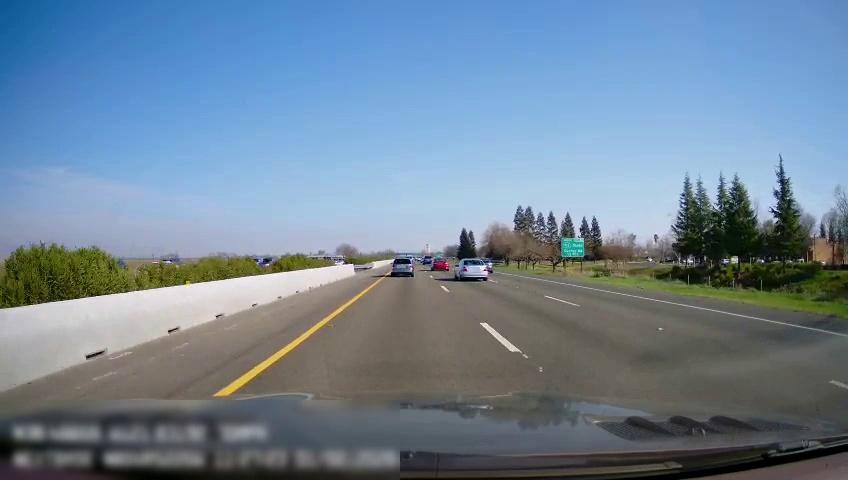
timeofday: Day
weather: Sunny
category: Drivable Space
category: Vehicles | Car
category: Vehicles | SUV
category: Vehicles | Car
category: Vehicles | Car
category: Vehicles | SUV
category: Vehicles | Car
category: Lanes | Current Lane
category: Lanes | Current Lane
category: Lanes | Alternate Lane
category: Lanes | Alternate Lane
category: Traffic | Signs